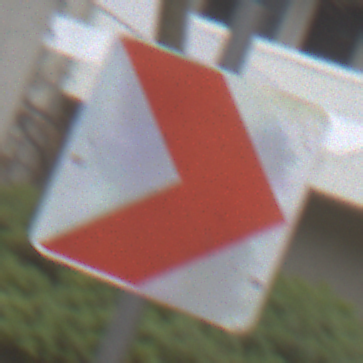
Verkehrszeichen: RichtungstafelnInKurvenKleinLinks
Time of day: Midday
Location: Outdoor (Urban)
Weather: Overcast
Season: NotSpecified
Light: Natural